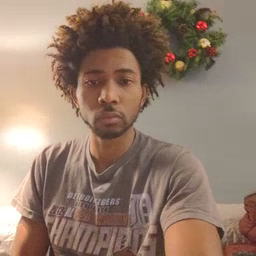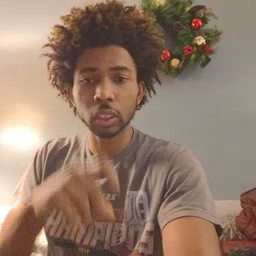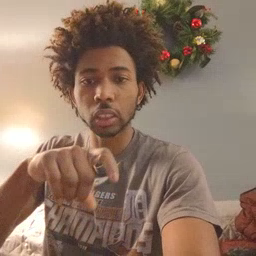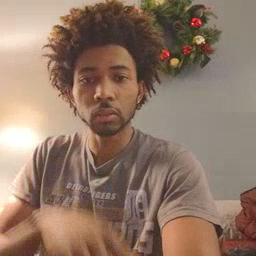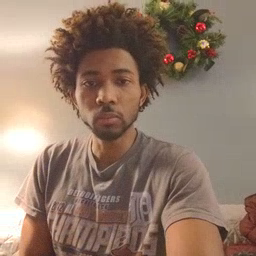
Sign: time